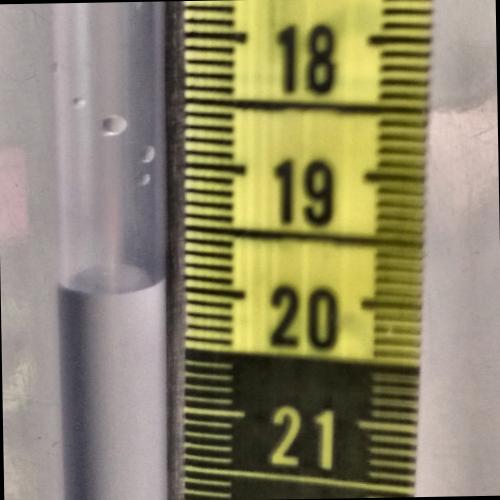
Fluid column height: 19.9 cm